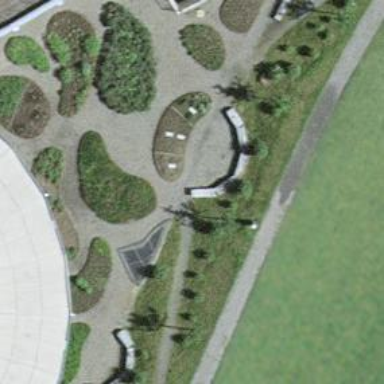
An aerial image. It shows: Bench.